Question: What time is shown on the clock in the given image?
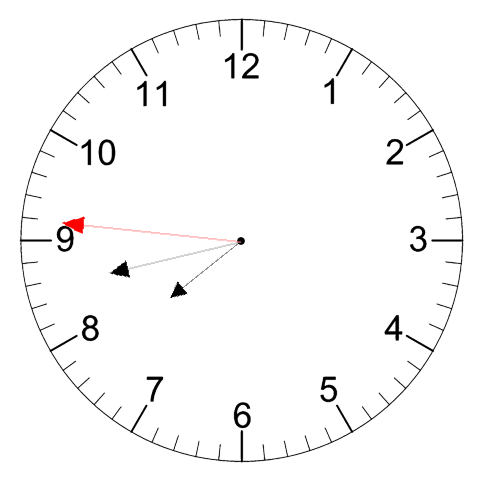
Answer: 07:42:46